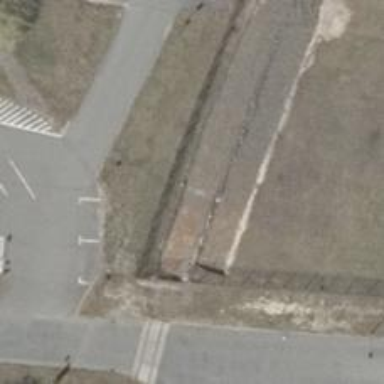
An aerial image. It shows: Railway switch.